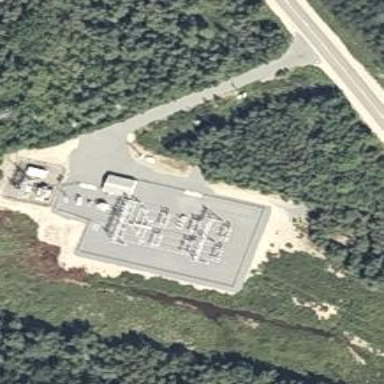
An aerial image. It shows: Distribution level power substation enclosed by fence.